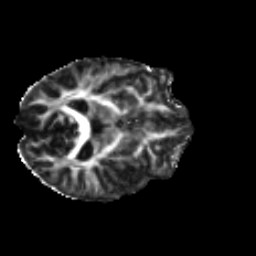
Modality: FA
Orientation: axial
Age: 64
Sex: female
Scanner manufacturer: ge
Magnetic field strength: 3 T
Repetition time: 7.8 s
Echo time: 0.0606 s